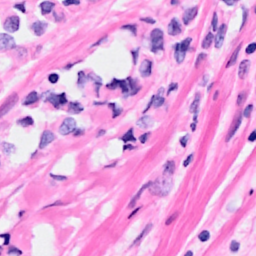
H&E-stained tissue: Breast